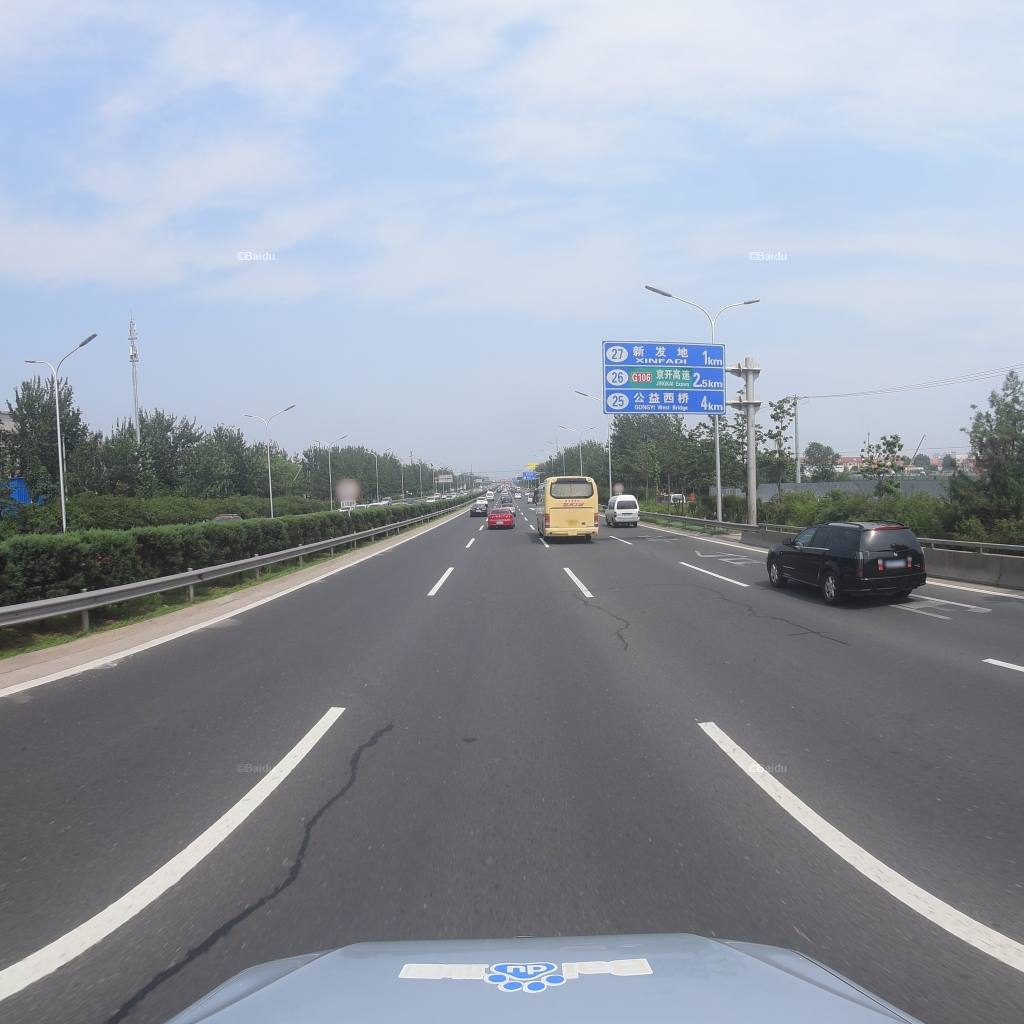
Region: Fengtai
Road damage annotations: longitudinal patch, longitudinal patch, longitudinal patch